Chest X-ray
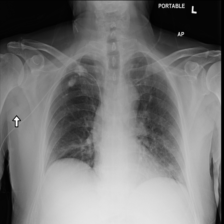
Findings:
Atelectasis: negative
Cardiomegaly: negative
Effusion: negative
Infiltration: negative
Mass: negative
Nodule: positive
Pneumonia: negative
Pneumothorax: negative
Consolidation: negative
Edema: negative
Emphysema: negative
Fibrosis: negative
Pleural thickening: negative
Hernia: negative